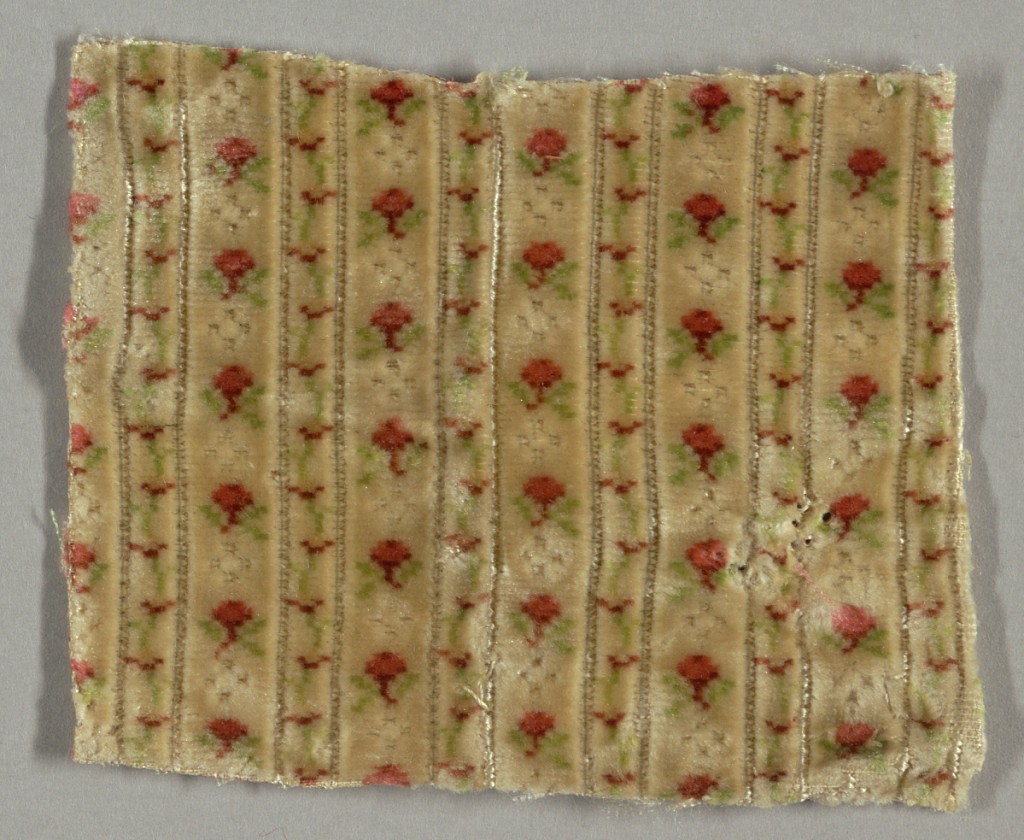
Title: Fragment
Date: late 18th century
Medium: silk Technique: cut supplementary warp pile (velvet) in a woven foundation
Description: Sample of "velours miniatures" has vertical stripes of flower sprigs and flower garlands.